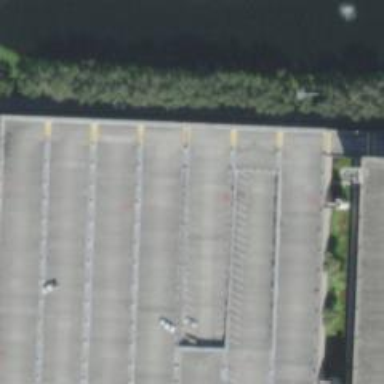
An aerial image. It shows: Multi-storey parking building.